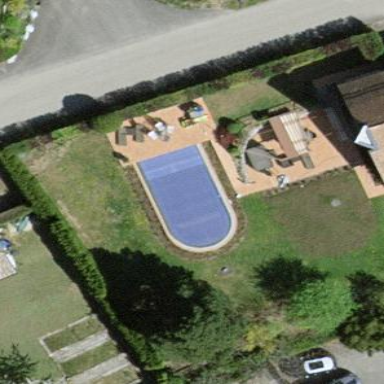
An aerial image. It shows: Outdoor swimming pool in leisure land area.